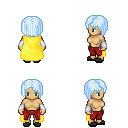
a pixel art fantasy rpg character, female body template, human, tanned skin, yellow cape, red pants, white cyan pageboy hairstyle, white cloth bracers, gray slippers, four views (front, back, left, right), 2x2 character sprite sheet, small pixel art, hard edges, no anti-aliasing